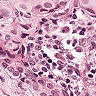
Metastatic tissue present: yes